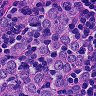
Metastatic tissue present: yes